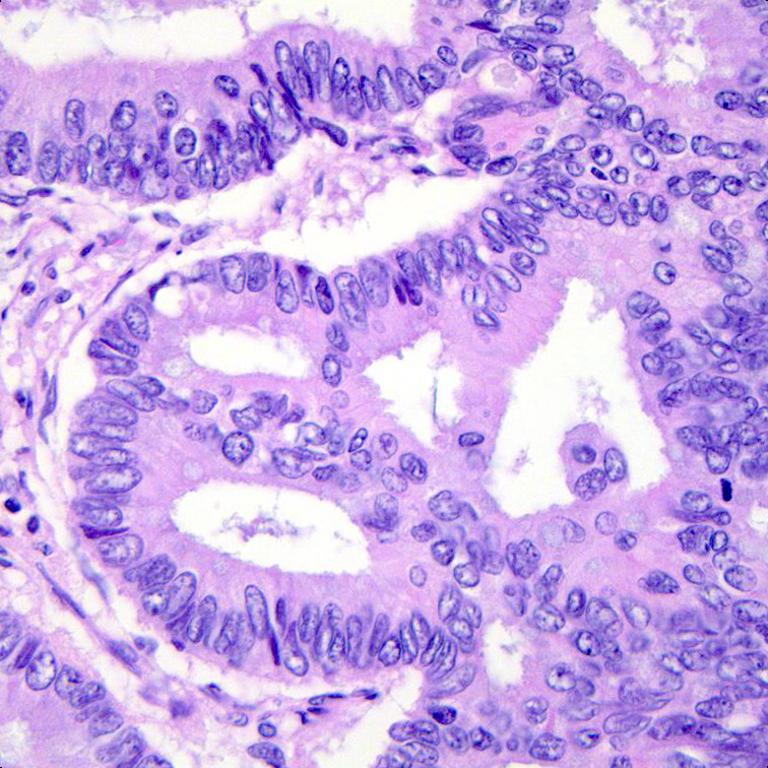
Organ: colon
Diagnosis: adenocarcinomas